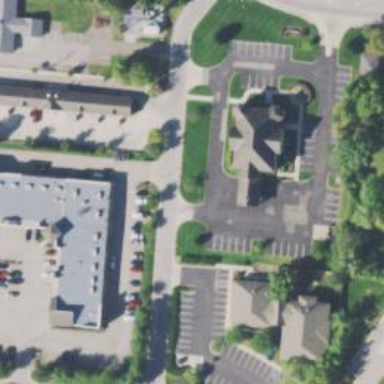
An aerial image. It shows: Healthcare clinic.